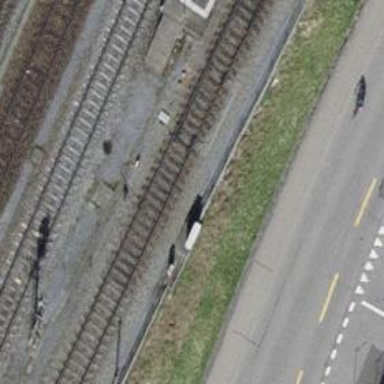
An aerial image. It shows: Railway switch.